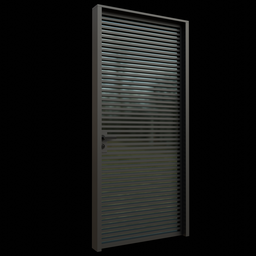
Label: architecture